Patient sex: M
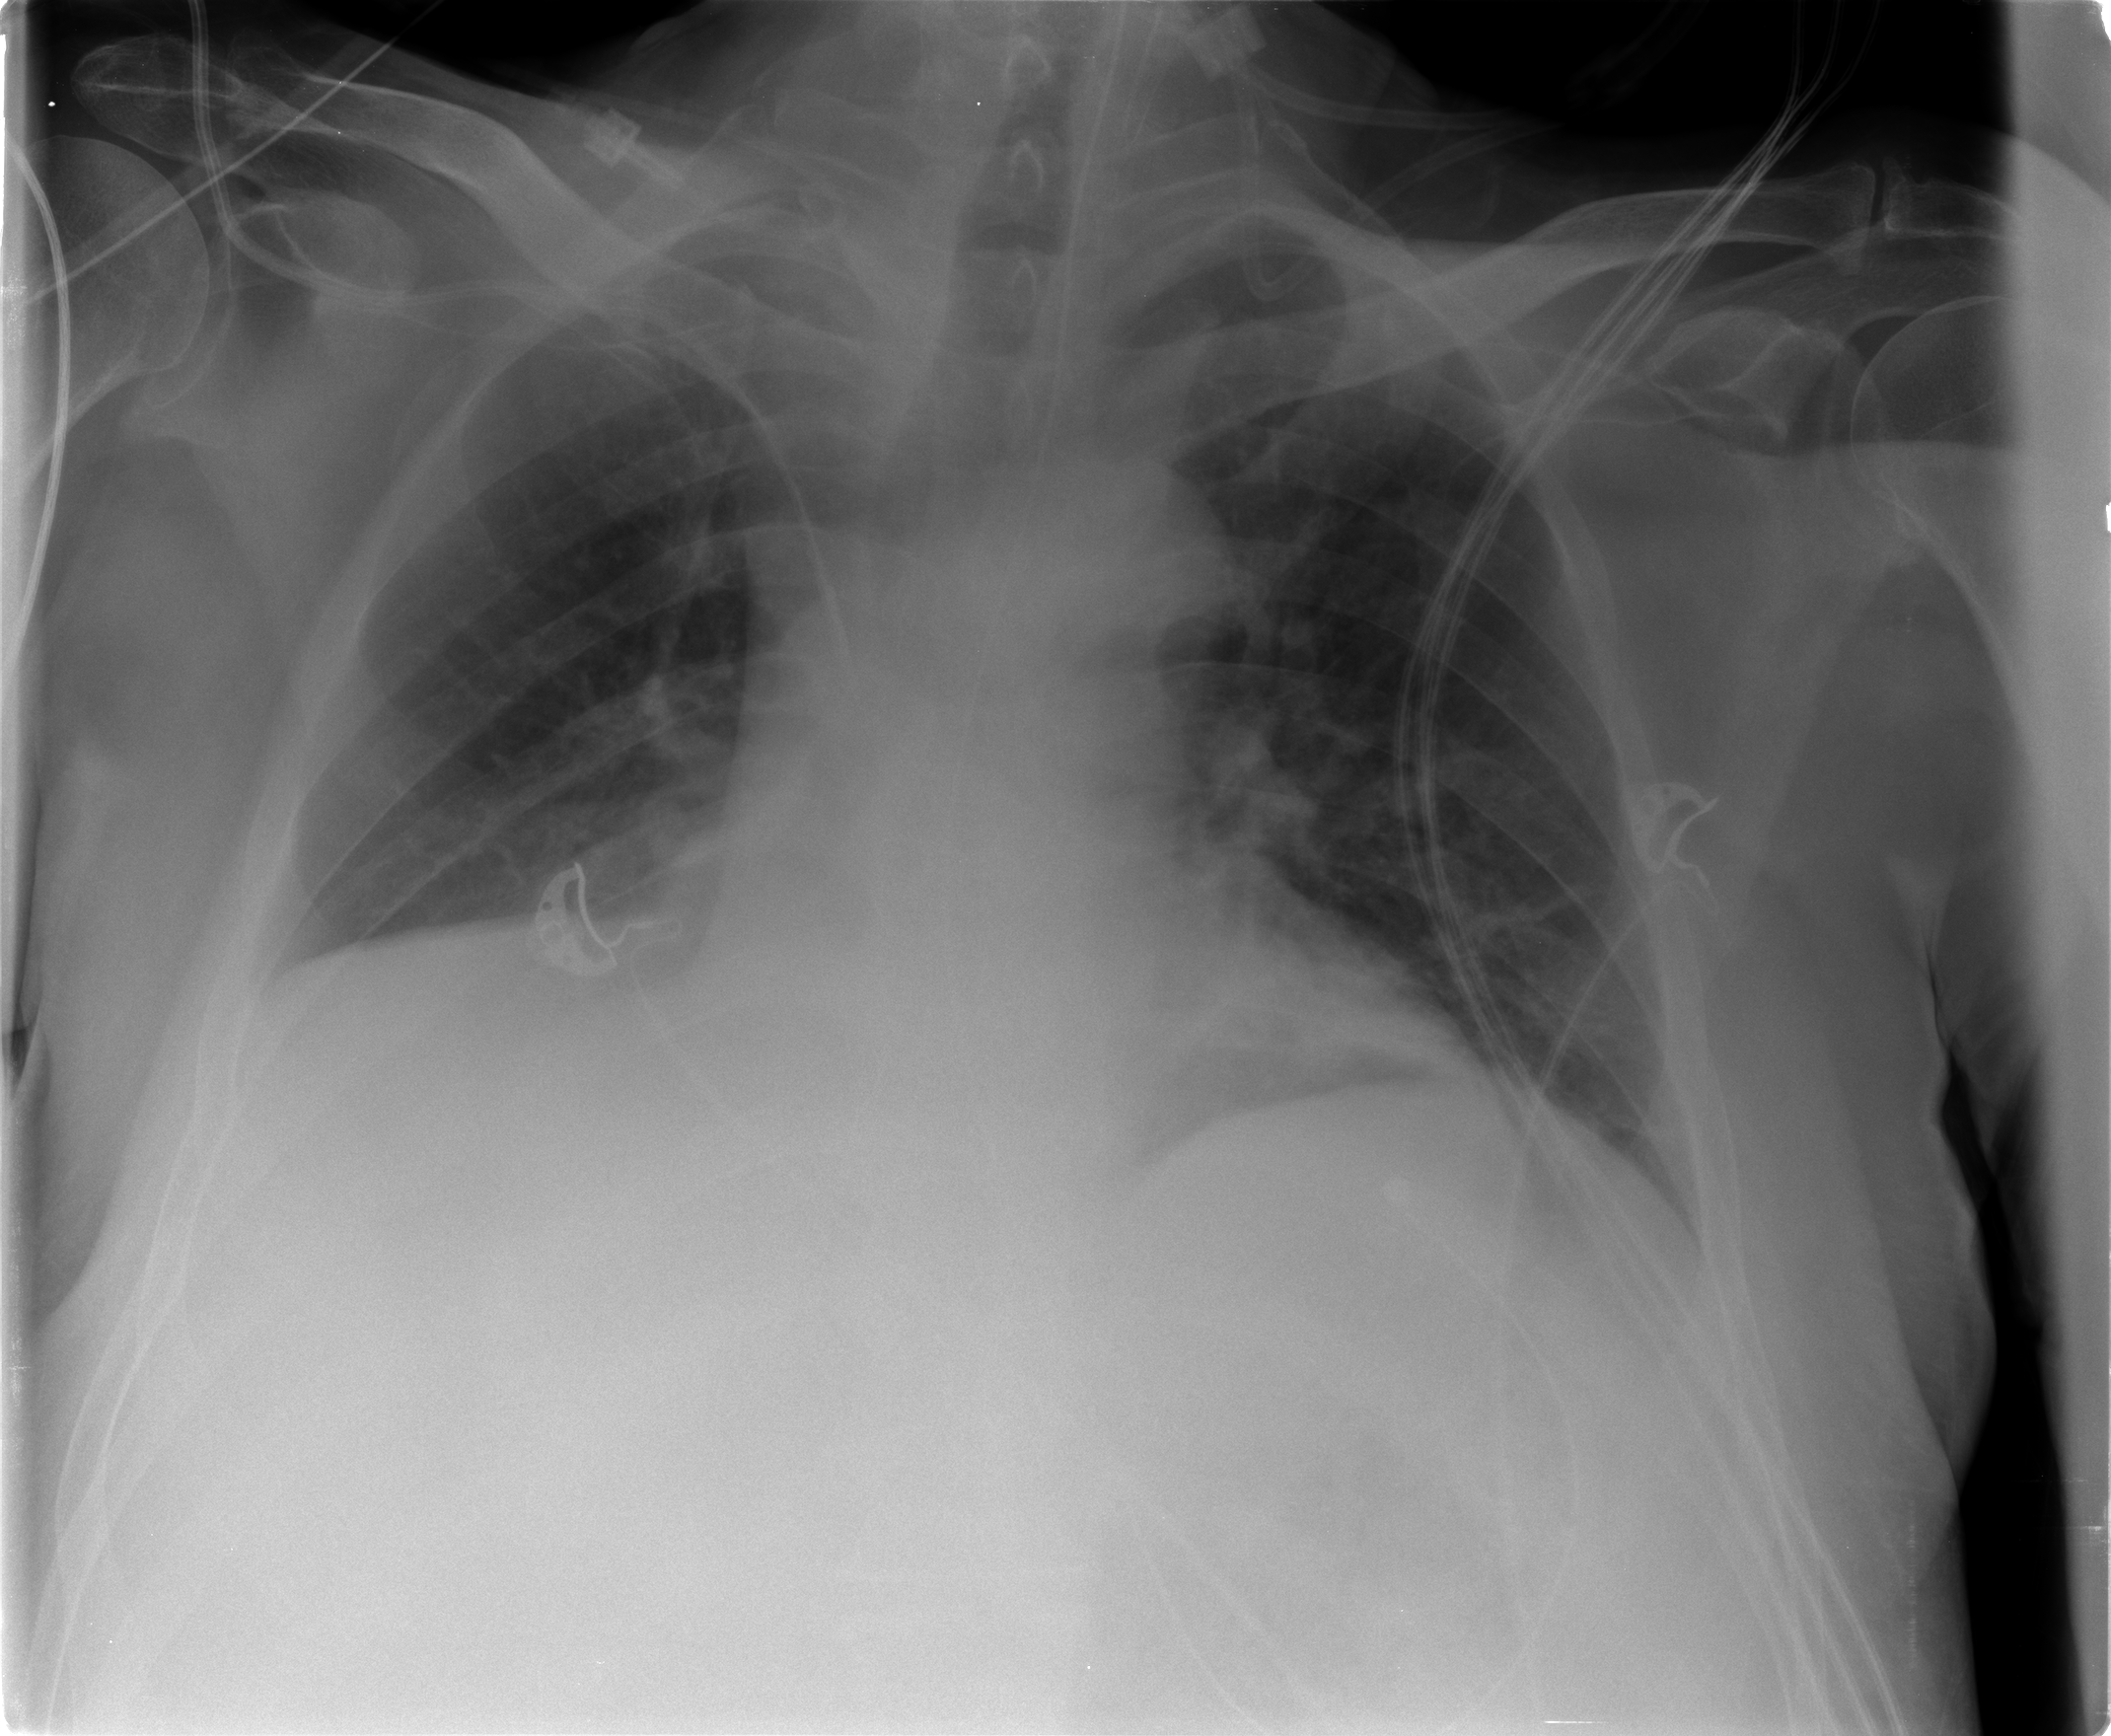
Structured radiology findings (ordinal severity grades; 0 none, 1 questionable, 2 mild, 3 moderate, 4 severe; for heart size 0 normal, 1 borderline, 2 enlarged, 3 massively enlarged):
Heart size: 1
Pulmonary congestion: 1
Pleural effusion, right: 1
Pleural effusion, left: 0
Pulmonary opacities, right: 0
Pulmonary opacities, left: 1
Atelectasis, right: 1
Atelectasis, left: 0